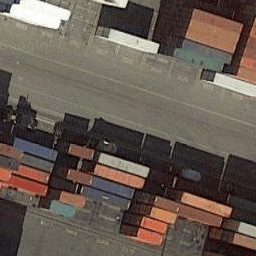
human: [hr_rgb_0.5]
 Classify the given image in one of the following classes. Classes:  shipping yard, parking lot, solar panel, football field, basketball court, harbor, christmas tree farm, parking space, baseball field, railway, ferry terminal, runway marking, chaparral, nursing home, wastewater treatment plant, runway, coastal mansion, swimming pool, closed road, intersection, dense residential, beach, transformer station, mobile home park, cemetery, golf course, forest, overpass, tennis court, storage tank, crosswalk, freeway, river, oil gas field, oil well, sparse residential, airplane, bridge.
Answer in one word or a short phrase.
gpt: shipping yard